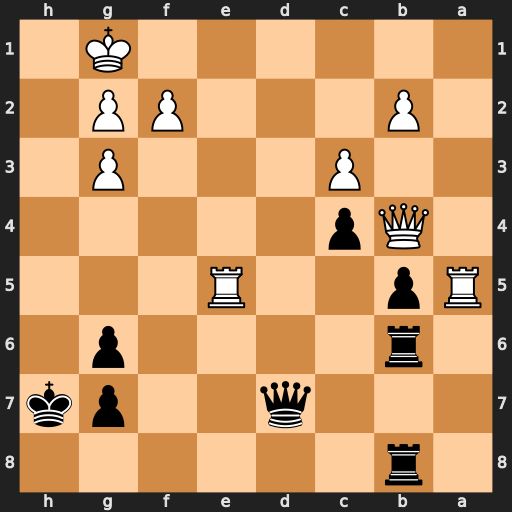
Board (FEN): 1r6/3q2pk/1r4p1/Rp2R3/1Qp5/2P3P1/1P3PP1/6K1
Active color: b
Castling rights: -
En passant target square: -
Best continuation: Qd1+ Kh2 g5 g4 Rh6+